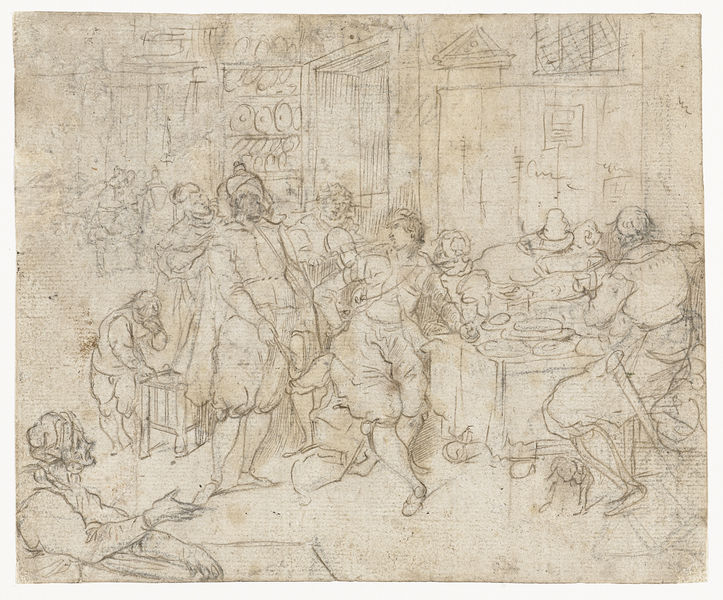
Titel: De verloren zoon verkwist zijn erfenis
Künstler: Frans (II) Francken
Standort: Amsterdam
Institution: Rijksmuseum
Schlagwörter: chair, men, people, sword, black, old, room, table, woman, brown, hand, food, man, gravure, dog, hats, sketch, shelf, children, door, happy, feast, human, plan, walls, pencil, eating, humans, plate, tan, heads, turban, inn, dinner, warriors, bread, restaurant, tavern, pub, mice, plates, beggars, posters, in a pub, men in a pub, pub scene